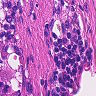
Metastatic tissue present: no